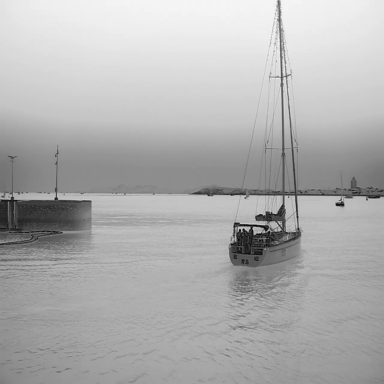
There are two container_ships in the infrared image.